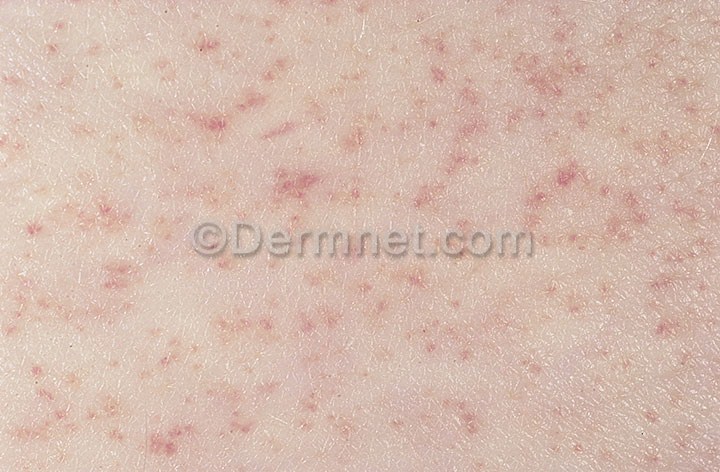
Disease: Vasculitis Photos